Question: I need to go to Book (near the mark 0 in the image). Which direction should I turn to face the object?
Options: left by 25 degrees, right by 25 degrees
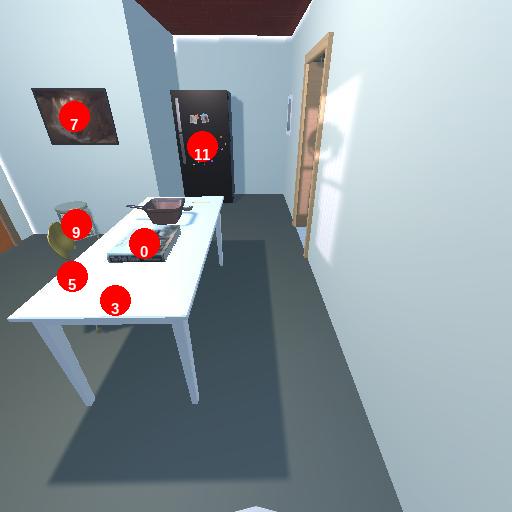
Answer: left by 25 degrees